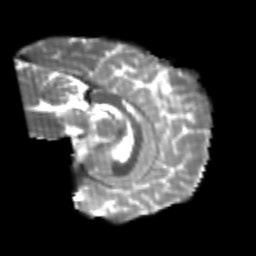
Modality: T2w
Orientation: sagittal
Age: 20
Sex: male
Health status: healthy
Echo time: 0.074 s